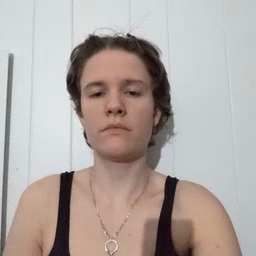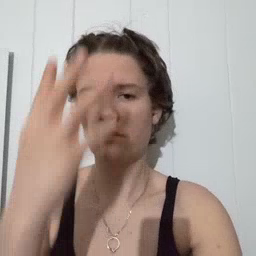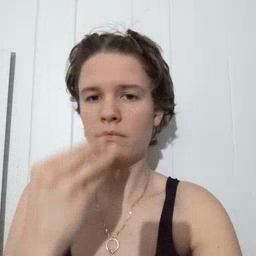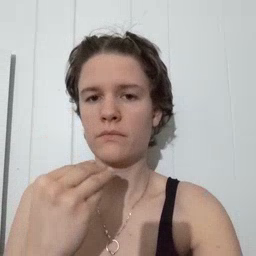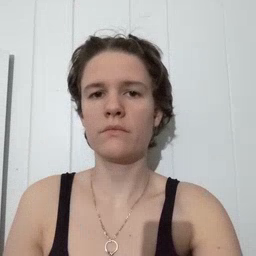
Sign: sleep